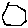
Label: hexagon